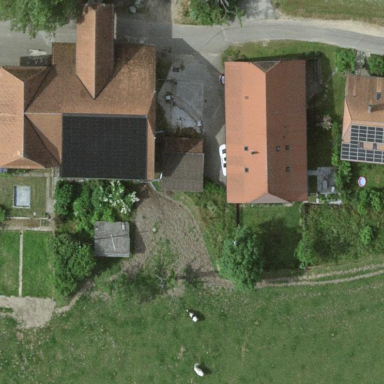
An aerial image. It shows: Farm building.